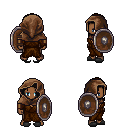
a pixel art fantasy rpg character, male body template, human, dark skin, brown robe, teal pants, brown long hairstyle, cloth hood, leather bracers, gray slippers, shield, four views (front, back, left, right), 2x2 character sprite sheet, small pixel art, hard edges, no anti-aliasing